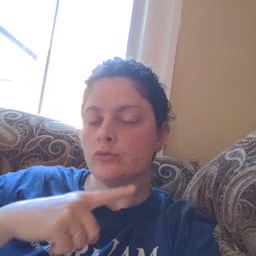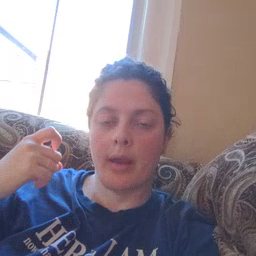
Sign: dry